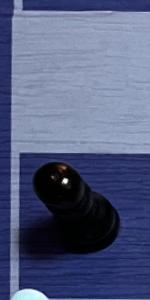
Label: Pawn_Black